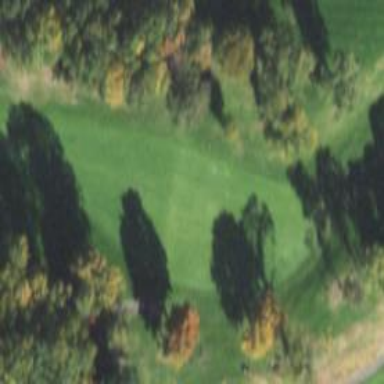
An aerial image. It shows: Golf hole.